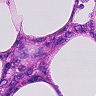
Metastatic tissue present: no